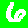
Digit: 6